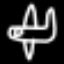
Label: airplane